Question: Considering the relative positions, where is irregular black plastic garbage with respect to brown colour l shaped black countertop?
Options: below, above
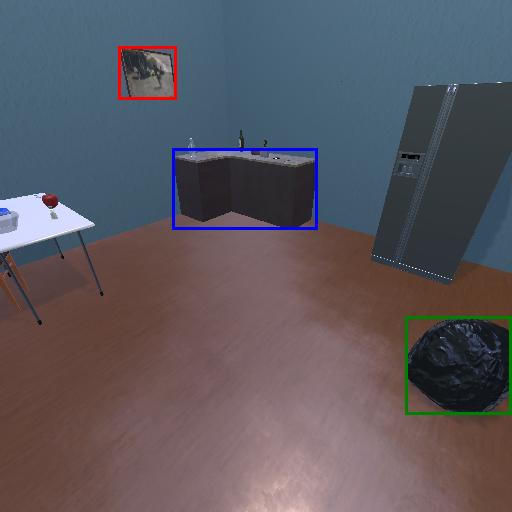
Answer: below